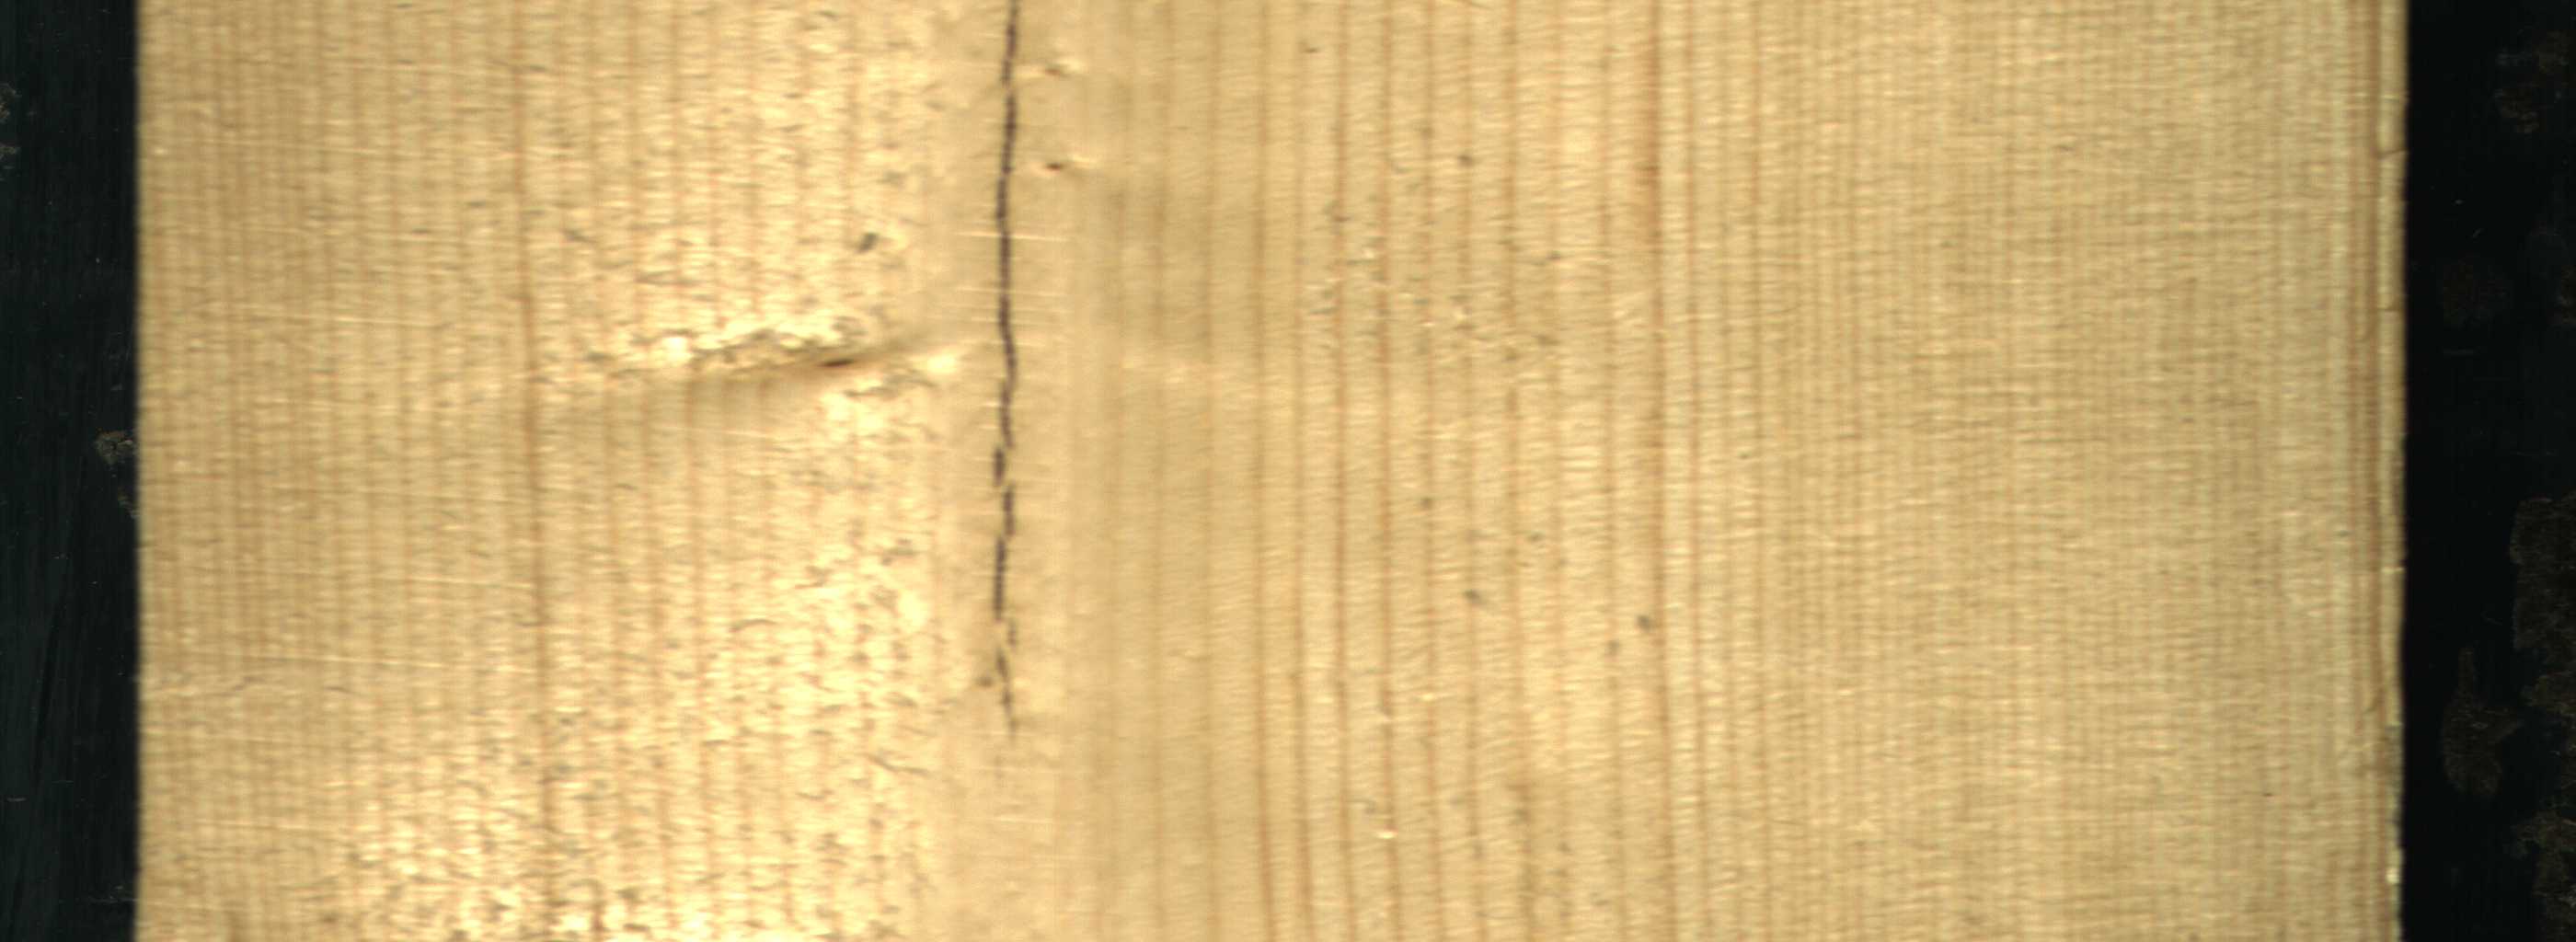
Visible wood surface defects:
Crack
Live_Knot